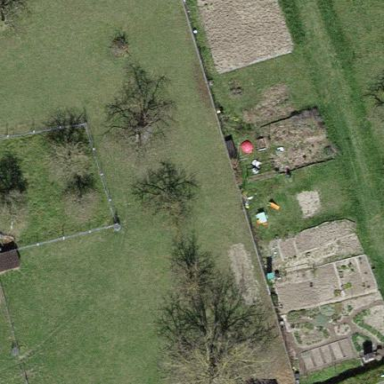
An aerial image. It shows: Allotments area.